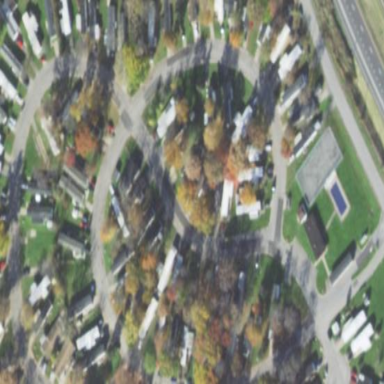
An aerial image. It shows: Residential area designated as trailer park.